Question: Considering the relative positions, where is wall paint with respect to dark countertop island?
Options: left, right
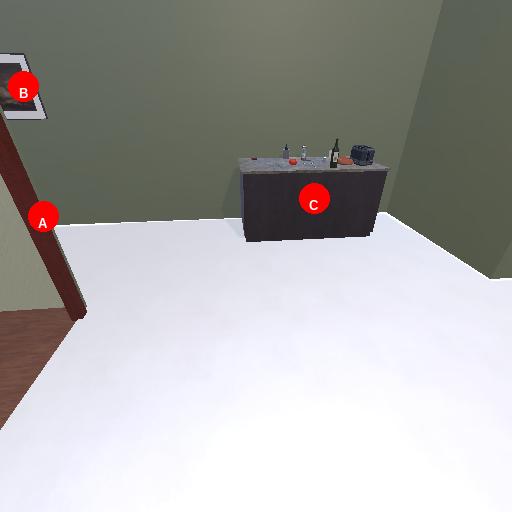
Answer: left